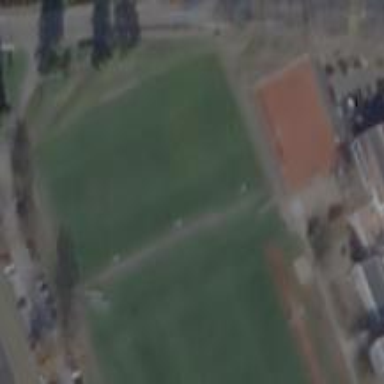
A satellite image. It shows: Soccer pitch with grass surface for leisure and sports.